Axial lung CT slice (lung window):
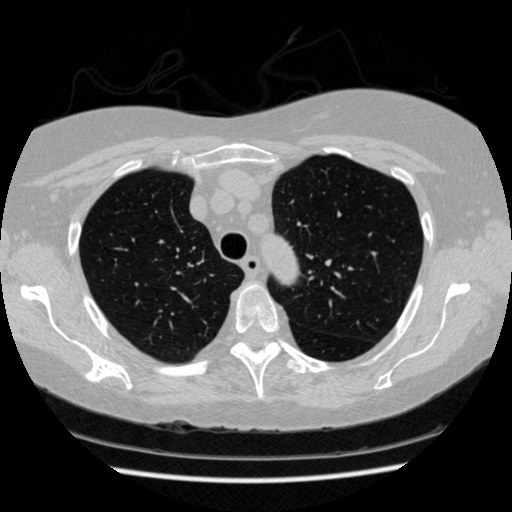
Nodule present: no